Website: macys
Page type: gifting
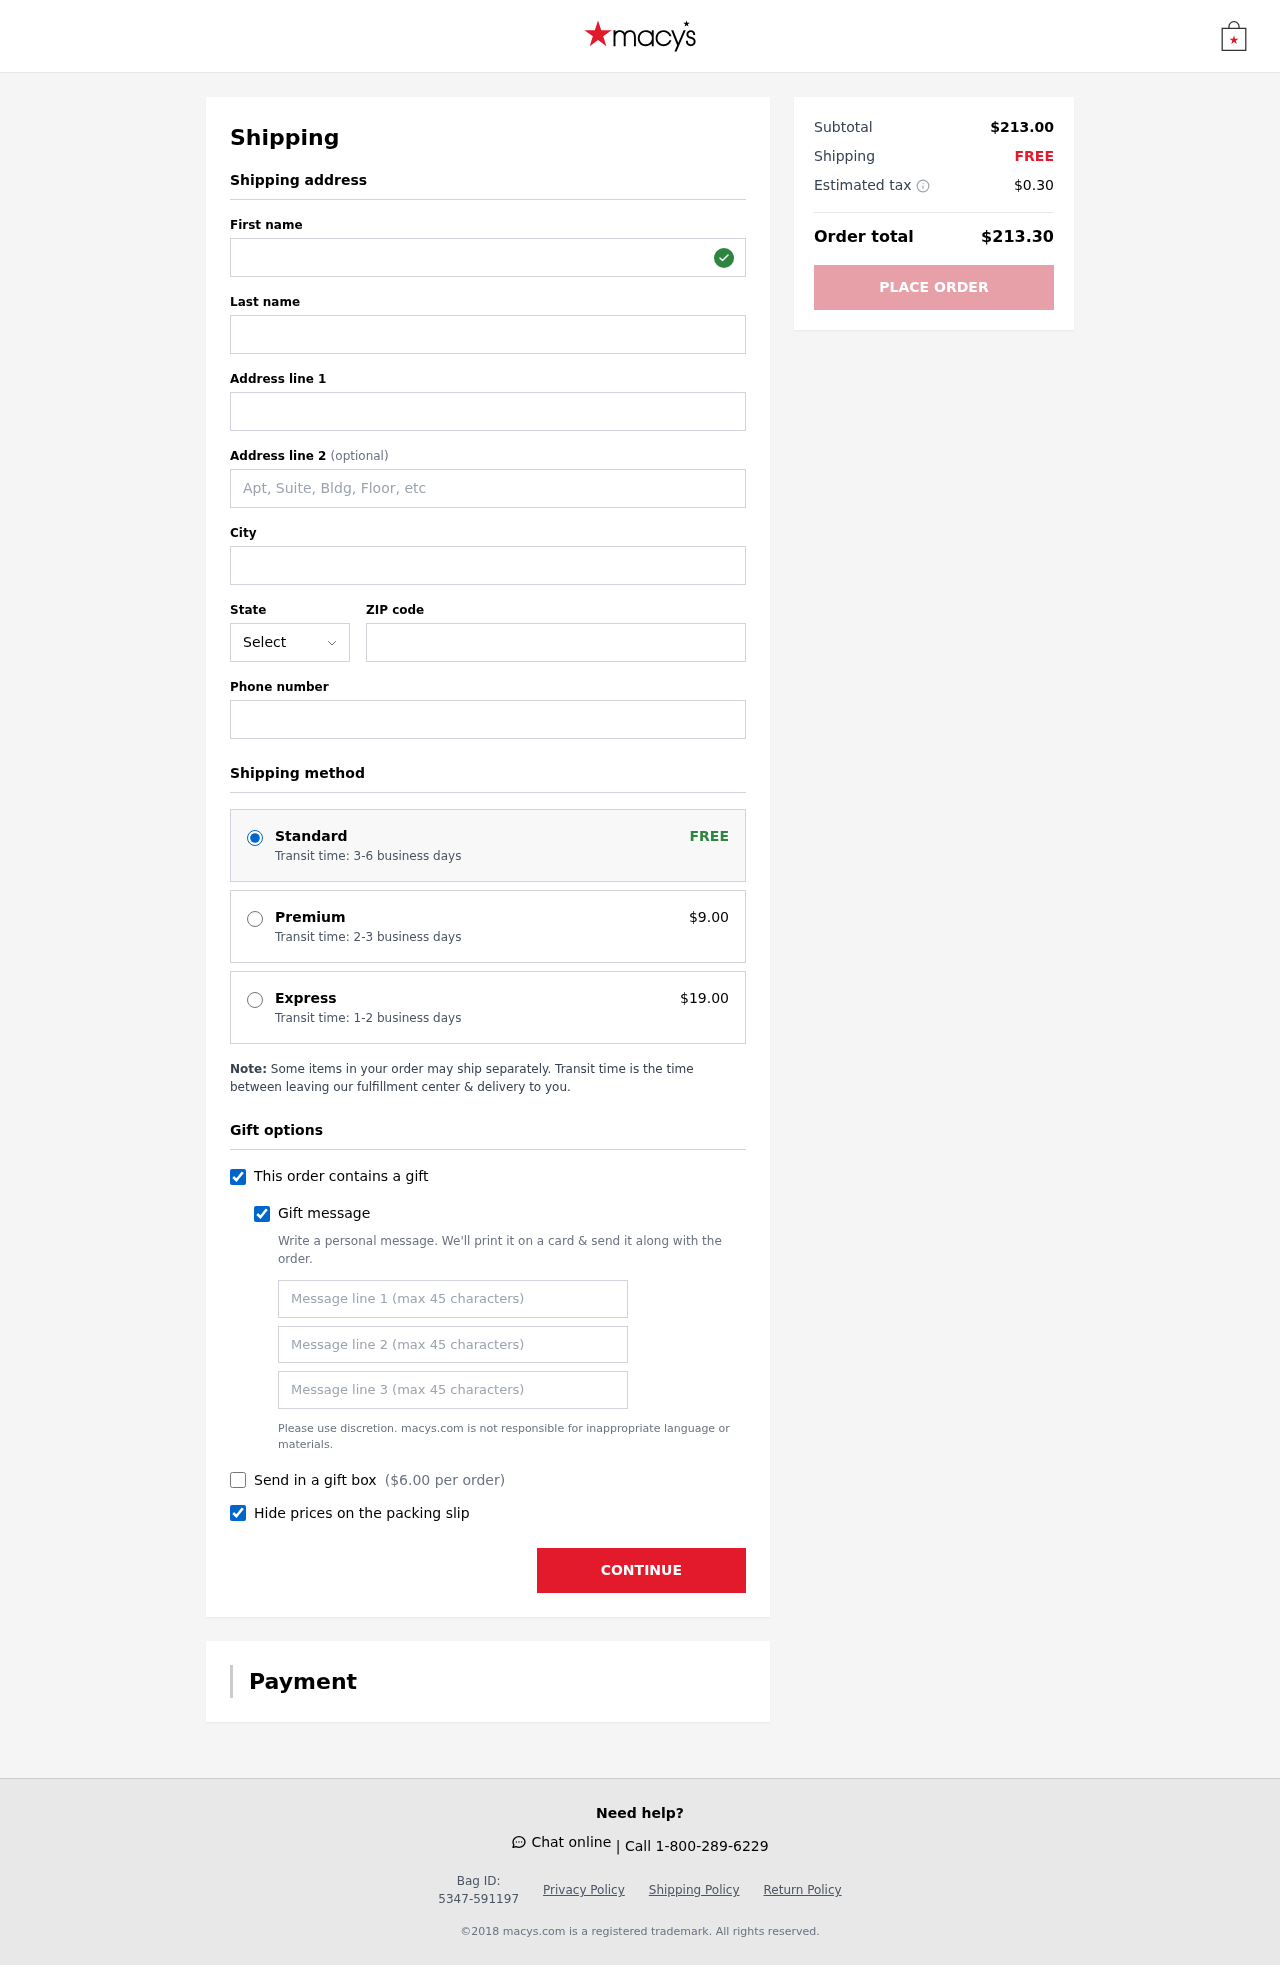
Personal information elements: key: PII_STATE_ABBR
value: DE
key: PII_FIRSTNAME
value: Chase
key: PII_LASTNAME
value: Rose
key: PII_STREET
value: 20300 Samuel Lakes Apt. 794
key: PII_STREET2
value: Suite 463
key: PII_CITY
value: Williamtown
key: PII_POSTCODE
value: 81965
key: PII_PHONE
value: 2418861223
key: PII_GIFT_MESSAGE
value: Hey Melissa, I remember you mentioning how much you needed some fresh shoes for those special occasions. I thought these would be perfect for you—they're stylish and classic, just like you! Enjoy stepping into something new!  Chase
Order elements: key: ORDER_SHIPPING_STANDARD
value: Transit time: 3-6 business days
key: ORDER_SHIPPING_PREMIUM
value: Transit time: 2-3 business days
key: ORDER_SHIPPING_PREMIUM_PRICE
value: $9.00
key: ORDER_SHIPPING_EXPRESS
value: Transit time: 1-2 business days
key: ORDER_SHIPPING_EXPRESS_PRICE
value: $19.00
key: ORDER_GIFT_BOX_PRICE
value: $6.00
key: ORDER_SUBTOTAL
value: $213.00
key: ORDER_SHIPPING_COST
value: FREE
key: ORDER_TAX
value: $0.30
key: ORDER_TOTAL
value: $213.30